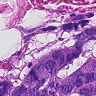
Metastatic tissue present: yes